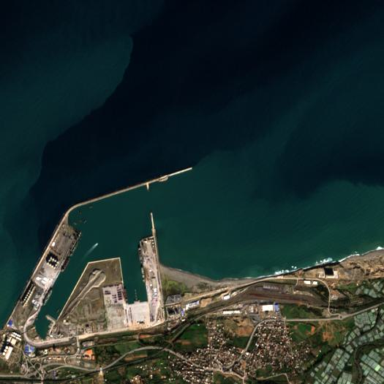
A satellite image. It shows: Industrial area designated as port.